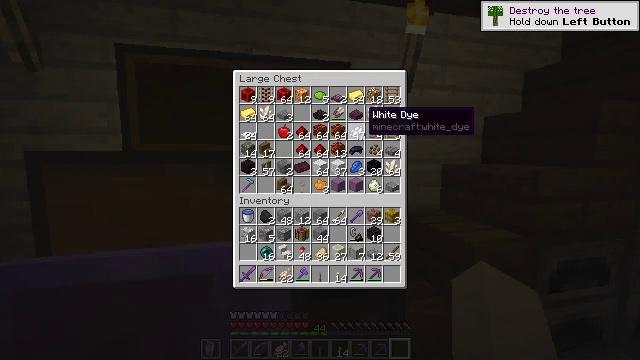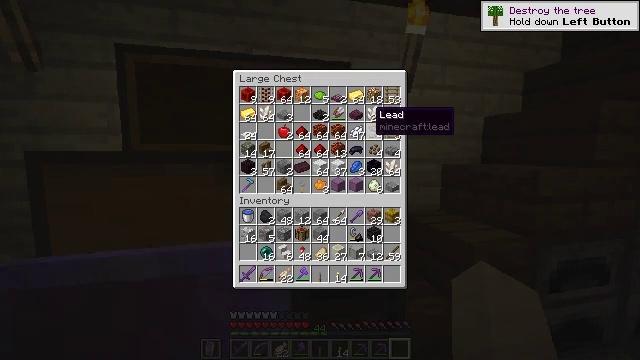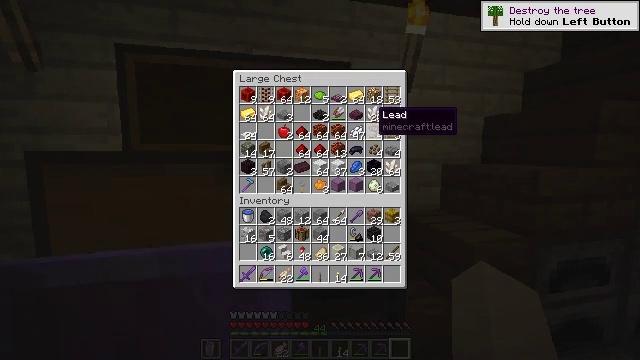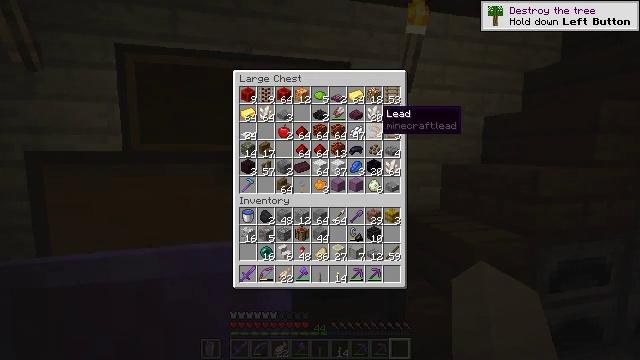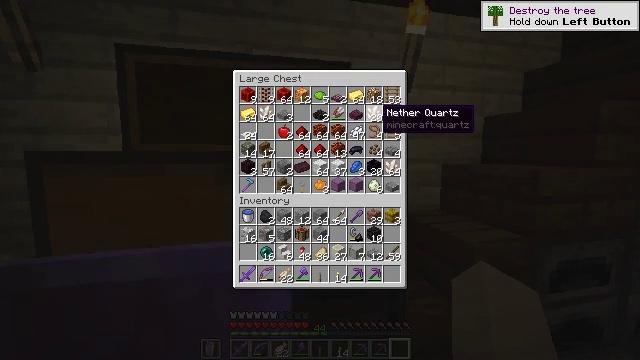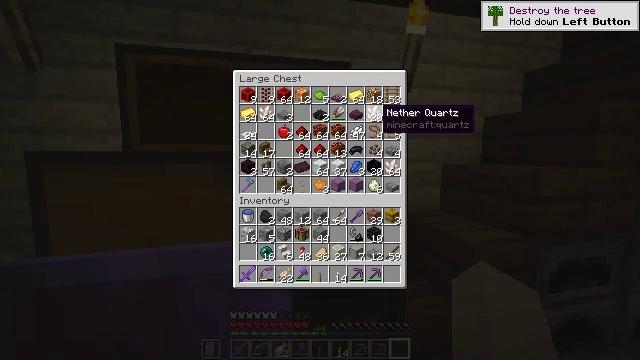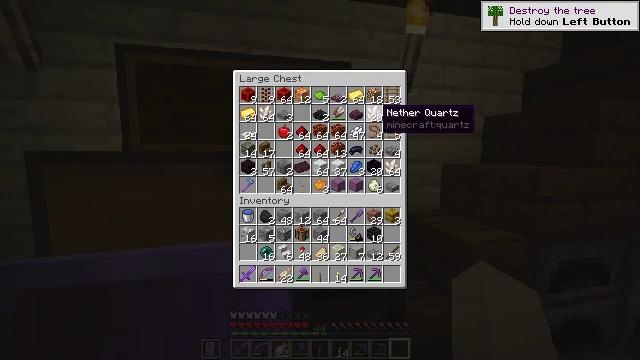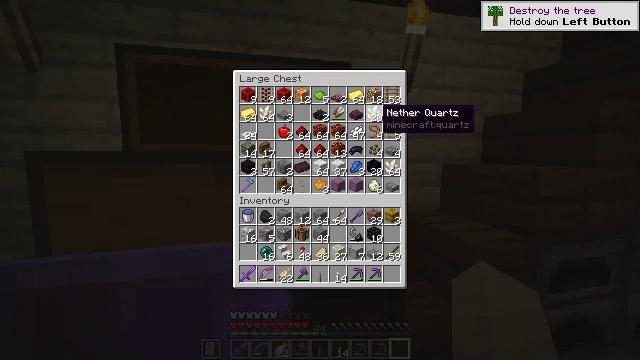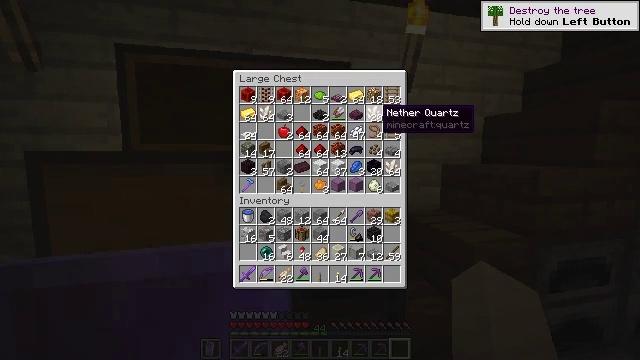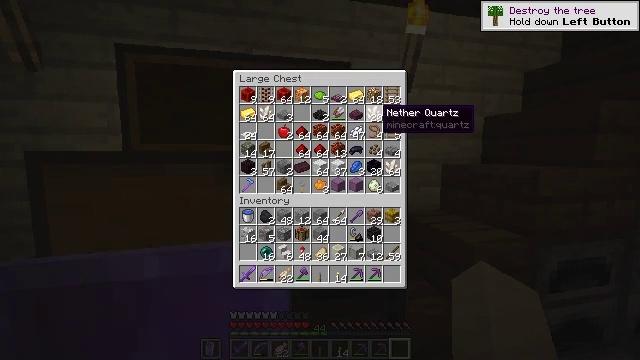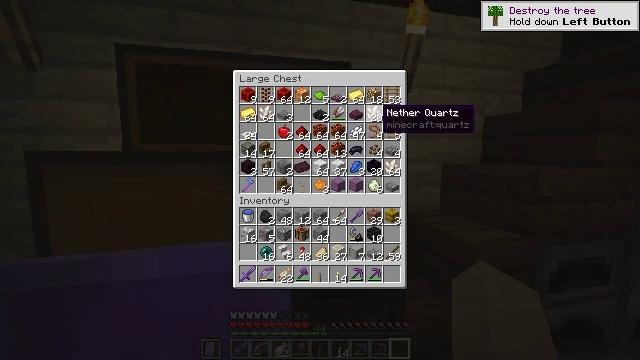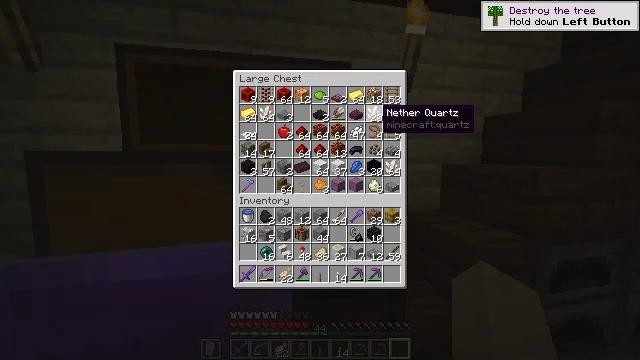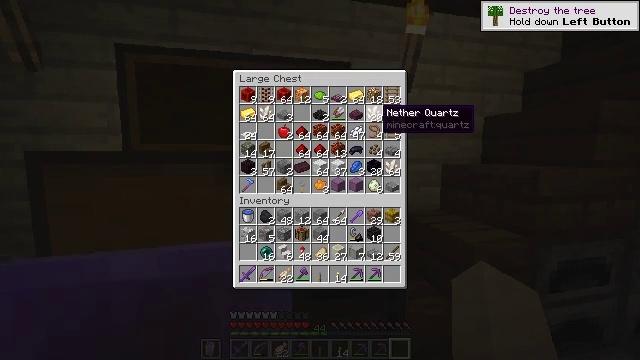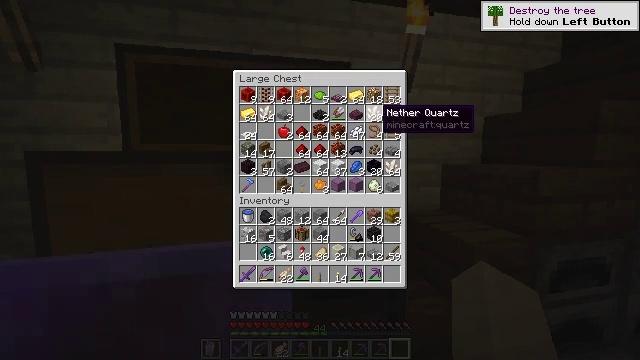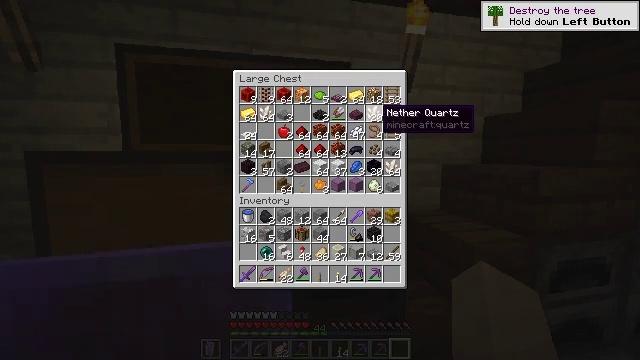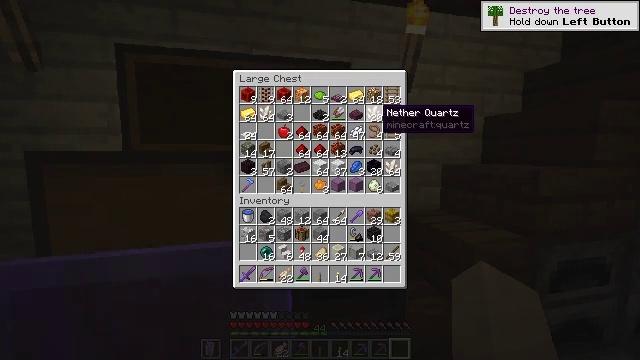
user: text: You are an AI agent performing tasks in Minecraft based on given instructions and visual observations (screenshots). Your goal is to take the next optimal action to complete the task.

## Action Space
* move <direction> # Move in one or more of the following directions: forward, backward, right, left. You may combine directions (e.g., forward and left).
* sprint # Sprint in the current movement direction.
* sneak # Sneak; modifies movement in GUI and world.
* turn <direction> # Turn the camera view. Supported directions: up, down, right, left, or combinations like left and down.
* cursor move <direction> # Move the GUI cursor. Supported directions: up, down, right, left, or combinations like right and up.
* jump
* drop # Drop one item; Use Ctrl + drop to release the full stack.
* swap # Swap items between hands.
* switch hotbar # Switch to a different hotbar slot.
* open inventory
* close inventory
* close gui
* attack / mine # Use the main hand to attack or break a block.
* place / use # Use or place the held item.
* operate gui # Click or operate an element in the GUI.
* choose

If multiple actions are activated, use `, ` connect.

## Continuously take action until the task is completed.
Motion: motion action
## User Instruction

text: Combine nether quartz in the crafting table to make a quartz block.
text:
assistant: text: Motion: sneak, turn right
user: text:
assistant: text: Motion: sneak
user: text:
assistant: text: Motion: sneak
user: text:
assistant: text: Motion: sneak
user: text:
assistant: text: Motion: sneak
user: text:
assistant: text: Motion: sneak
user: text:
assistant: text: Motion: sneak
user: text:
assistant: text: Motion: sneak
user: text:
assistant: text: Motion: sneak
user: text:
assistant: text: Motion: sneak
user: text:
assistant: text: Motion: sneak
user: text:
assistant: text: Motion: sneak
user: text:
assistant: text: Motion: sneak
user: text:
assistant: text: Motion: sneak
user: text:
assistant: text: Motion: sneak
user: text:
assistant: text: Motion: sneak
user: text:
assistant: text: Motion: sneak
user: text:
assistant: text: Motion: sneak
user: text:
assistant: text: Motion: sneak
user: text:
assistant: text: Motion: sneak, turn down
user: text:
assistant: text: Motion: sneak
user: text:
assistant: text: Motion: sneak
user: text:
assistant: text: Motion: sneak
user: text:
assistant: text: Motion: sneak
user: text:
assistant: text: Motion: sneak
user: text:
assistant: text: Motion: sneak
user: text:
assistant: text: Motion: sneak
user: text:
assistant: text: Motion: sneak
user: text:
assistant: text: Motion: sneak
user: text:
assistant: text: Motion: sneak